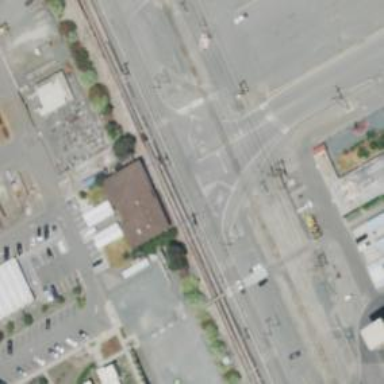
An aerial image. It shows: Railway level crossing.